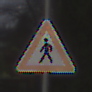
Verkehrszeichen: FussgaengerRechts
Umgebung: Outdoor, Urban
Tageszeit: Midday
Wetter: Overcast
Licht: Natural
Jahreszeit: NotSpecified
Kontrast: LowContrast